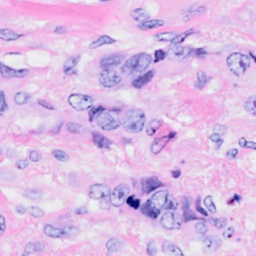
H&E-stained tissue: Breast